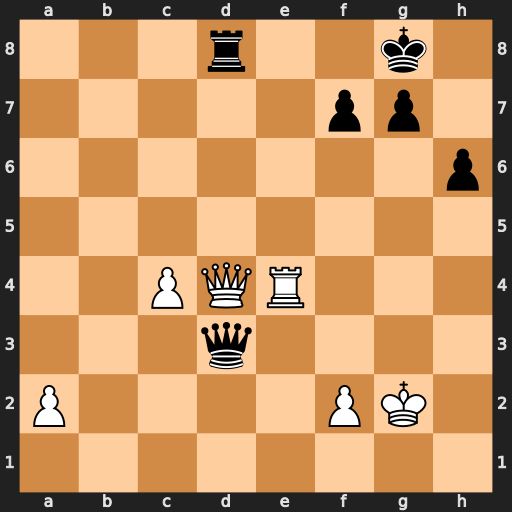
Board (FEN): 3r2k1/5pp1/7p/8/2PQR3/3q4/P4PK1/8
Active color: w
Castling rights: -
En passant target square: -
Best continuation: Re8+ Rxe8 Qxd3